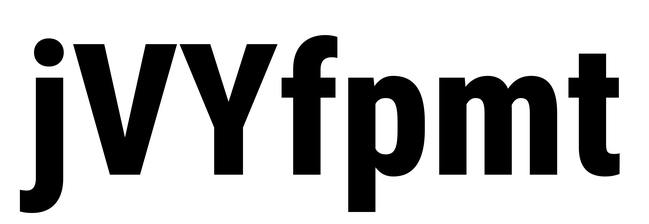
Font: Roboto_Condensed_ExtraBold